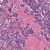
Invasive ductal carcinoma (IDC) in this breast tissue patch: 1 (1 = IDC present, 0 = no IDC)